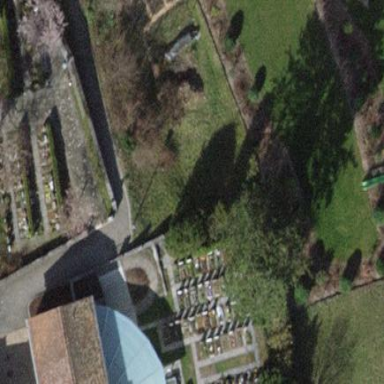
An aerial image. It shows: Cemetery.